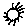
Label: sun